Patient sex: M
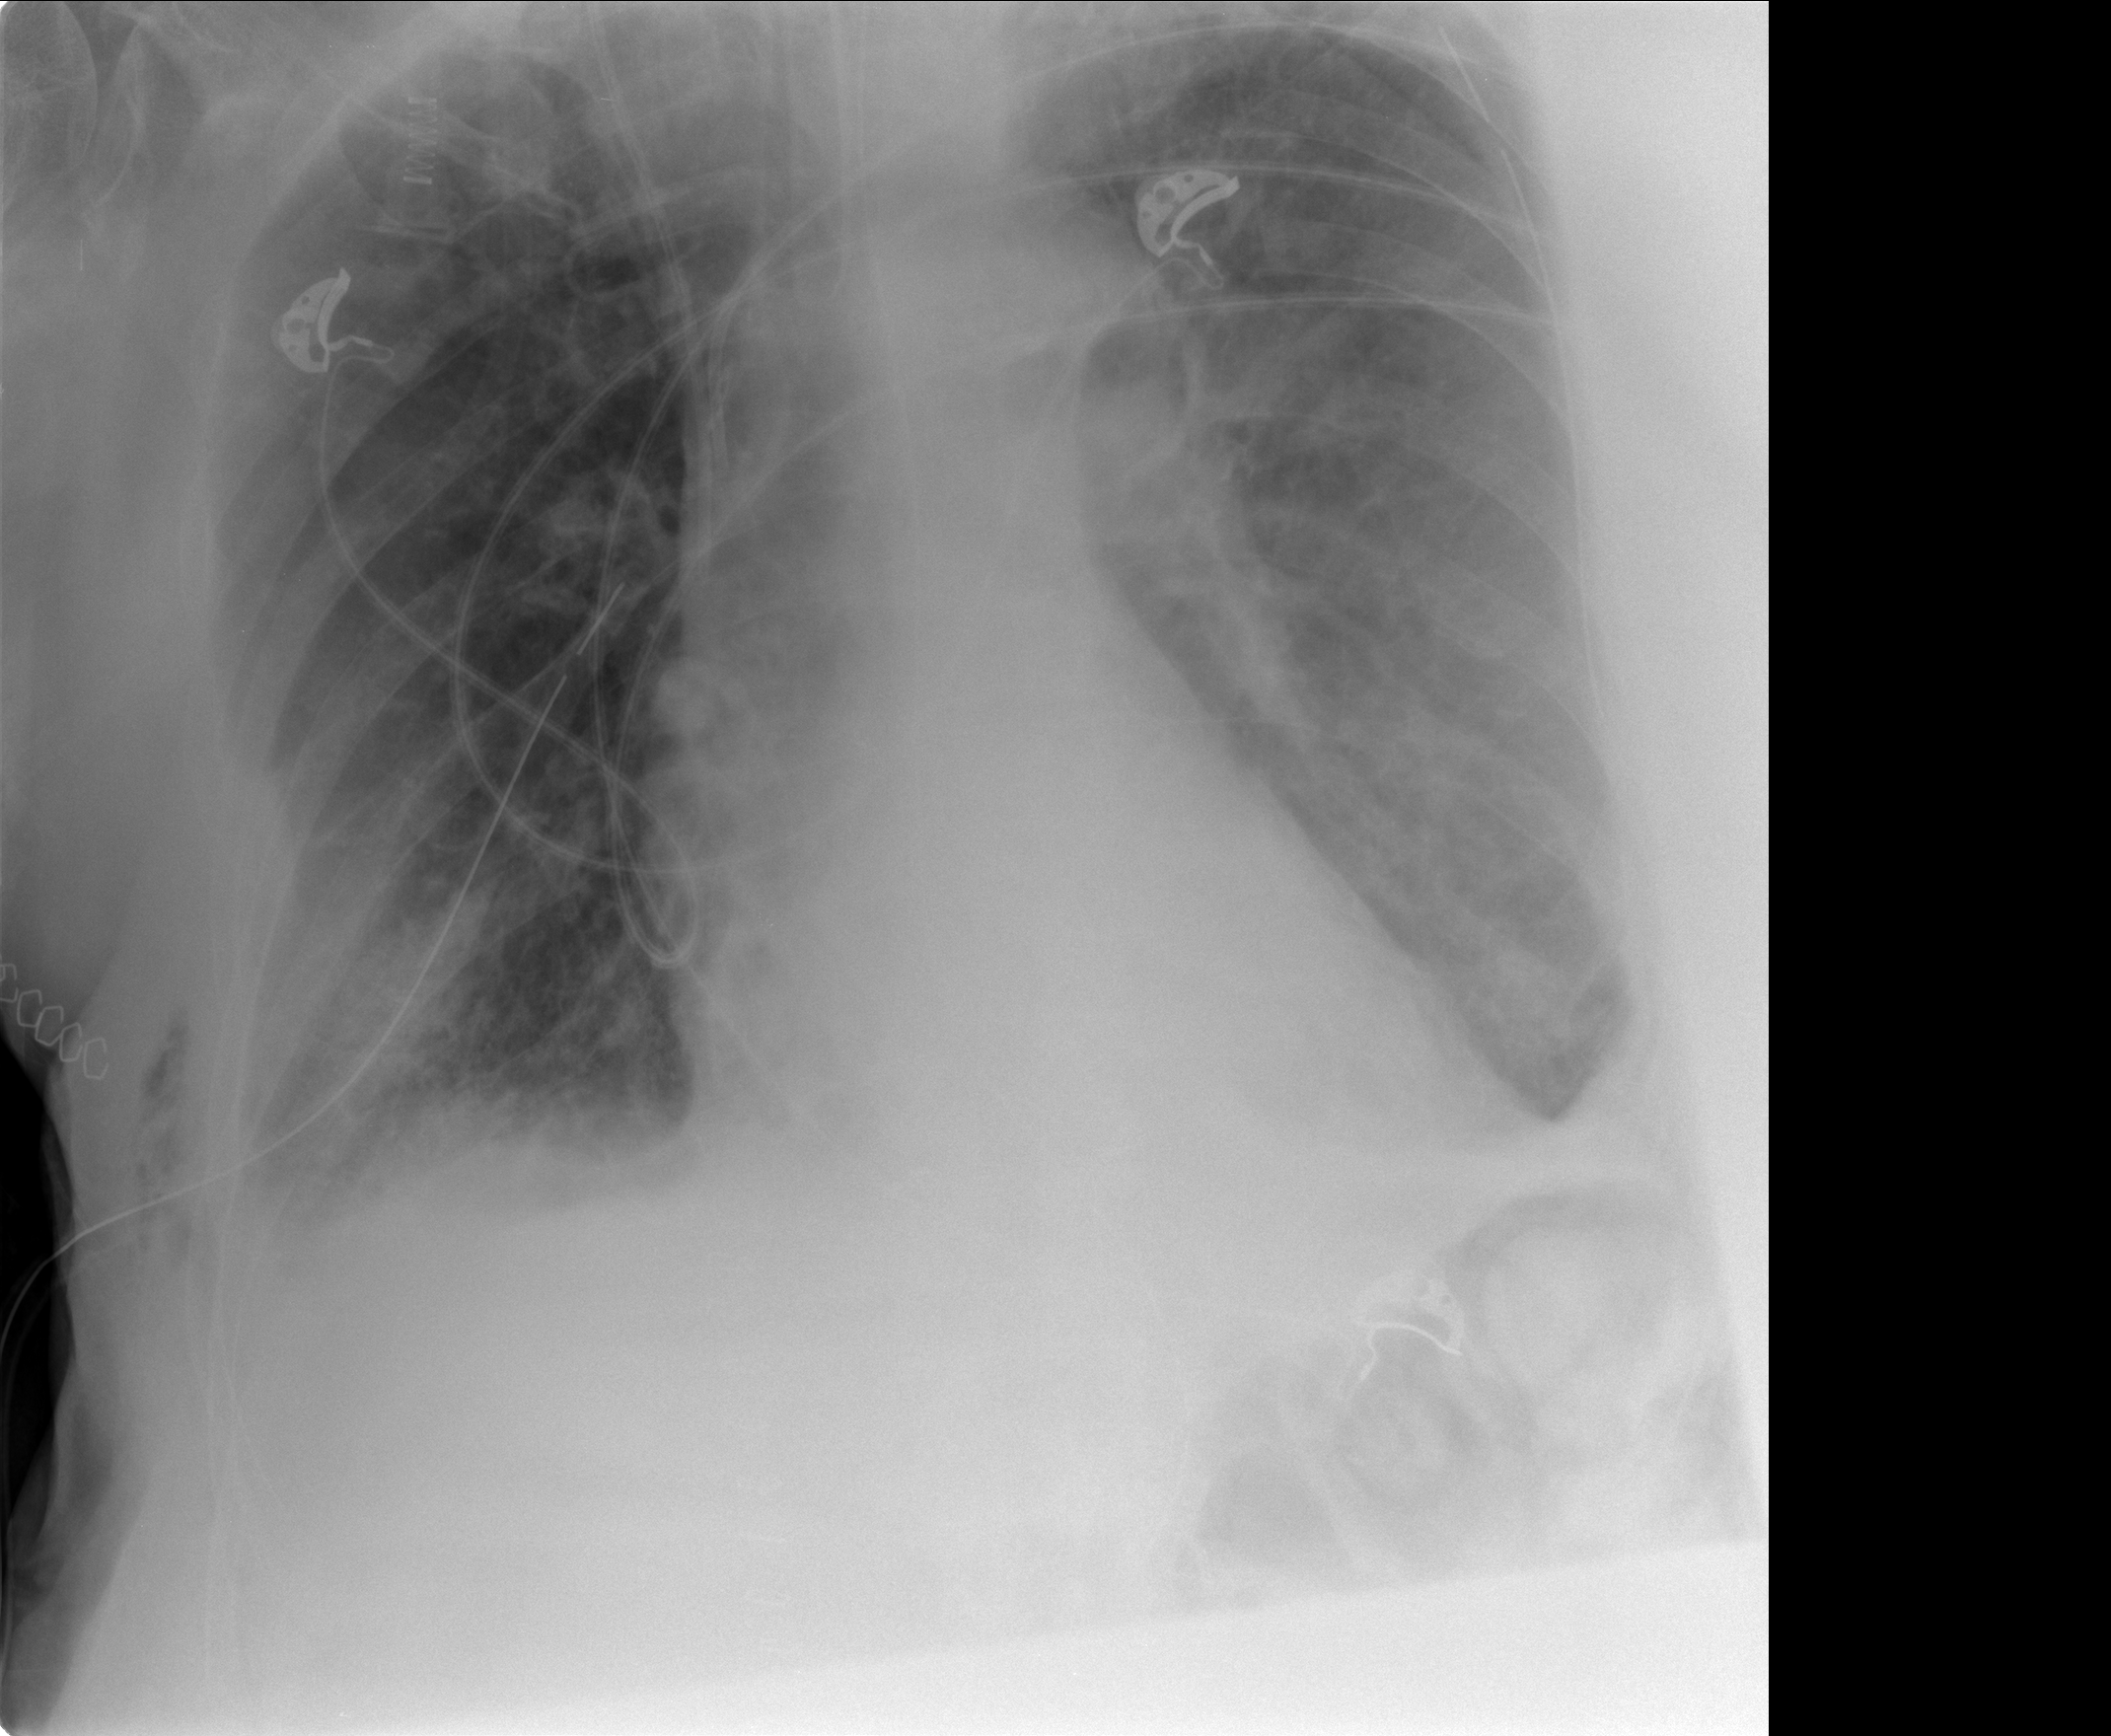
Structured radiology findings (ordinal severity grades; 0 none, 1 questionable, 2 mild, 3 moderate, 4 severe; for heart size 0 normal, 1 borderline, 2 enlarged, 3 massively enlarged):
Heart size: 0
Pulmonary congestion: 0
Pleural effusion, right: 2
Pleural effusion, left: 2
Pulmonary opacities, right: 0
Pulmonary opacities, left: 2
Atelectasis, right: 2
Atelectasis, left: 0